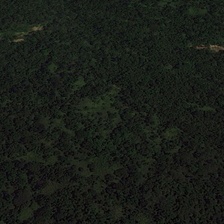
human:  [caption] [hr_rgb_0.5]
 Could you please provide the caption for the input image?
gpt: many green trees are in a piece of forest .

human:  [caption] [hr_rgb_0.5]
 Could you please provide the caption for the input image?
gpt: many green trees are in a piece of forest .

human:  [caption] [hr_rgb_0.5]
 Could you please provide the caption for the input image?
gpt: many green trees are in a piece of forest .

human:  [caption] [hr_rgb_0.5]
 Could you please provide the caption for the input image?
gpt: many green trees are in a piece of forest .

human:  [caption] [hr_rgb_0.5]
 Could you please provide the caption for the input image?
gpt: many green trees are in a piece of forest .